Interaction volume radius: 10 \u00c5
Interaction volume height: 15 \u00c5
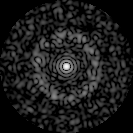
Disorder parameter: 0.8445